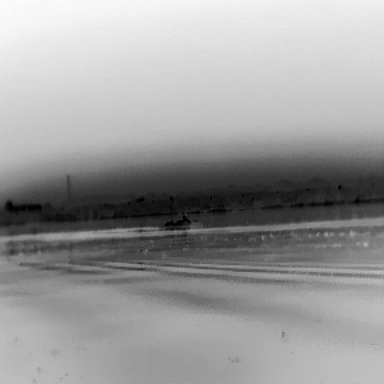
There is a warship in the infrared image.